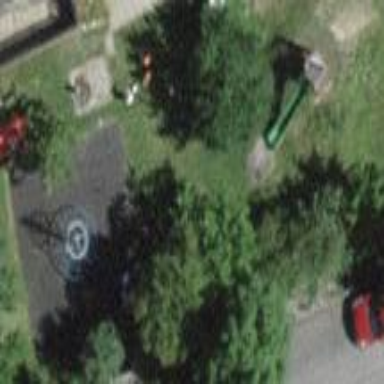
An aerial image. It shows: Playground area for leisure land.